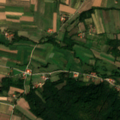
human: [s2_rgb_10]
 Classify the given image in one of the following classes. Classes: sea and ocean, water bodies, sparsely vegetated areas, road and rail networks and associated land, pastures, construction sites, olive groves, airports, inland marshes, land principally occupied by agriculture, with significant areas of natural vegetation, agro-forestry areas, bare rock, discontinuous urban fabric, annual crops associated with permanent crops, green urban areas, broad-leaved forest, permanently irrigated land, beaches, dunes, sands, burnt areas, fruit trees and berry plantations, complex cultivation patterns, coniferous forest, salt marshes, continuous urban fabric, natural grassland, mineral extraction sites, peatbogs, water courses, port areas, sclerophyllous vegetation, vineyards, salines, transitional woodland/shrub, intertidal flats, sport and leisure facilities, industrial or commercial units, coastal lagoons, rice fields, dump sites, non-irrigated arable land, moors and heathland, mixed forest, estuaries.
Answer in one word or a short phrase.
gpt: non-irrigated arable land, complex cultivation patterns, land principally occupied by agriculture, with significant areas of natural vegetation, broad-leaved forest